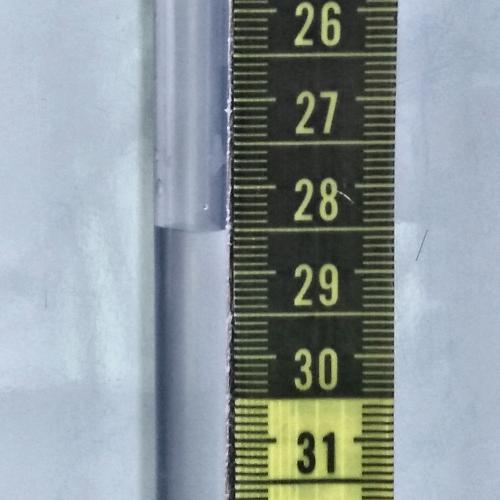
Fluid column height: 28.5 cm